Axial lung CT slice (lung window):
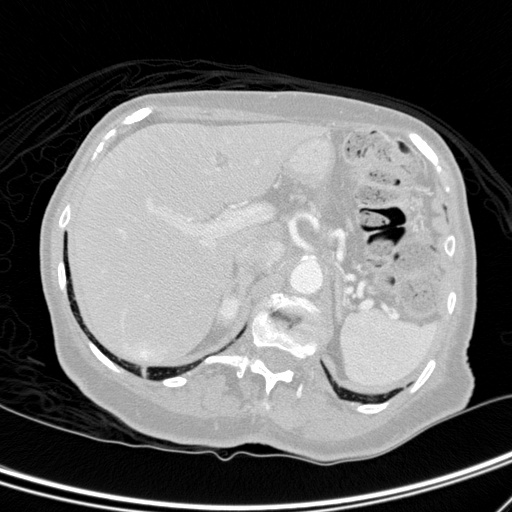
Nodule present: no